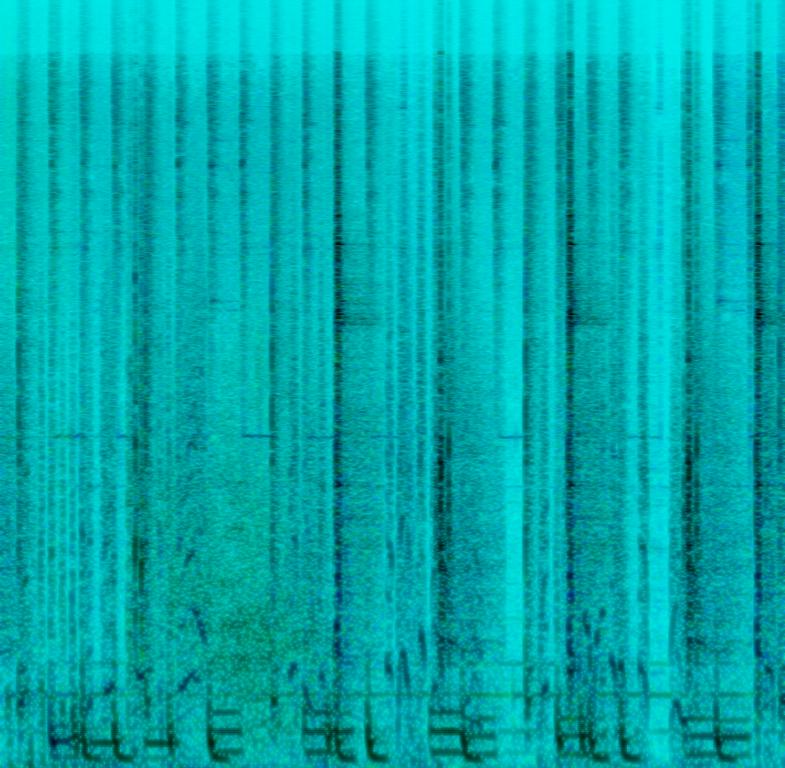
This is electronic dance music. The tempo is fast with a turntable output, synthesiser arrangement ,digital drum beats and loud sounds of clanging, crashing and tapping superimposed on the music. The music is youthful, punchy, buoyant and enthusiastic with a dance groove. This music is EDM.